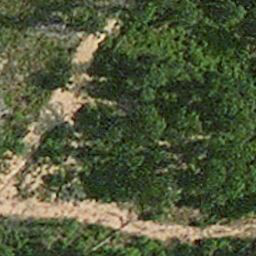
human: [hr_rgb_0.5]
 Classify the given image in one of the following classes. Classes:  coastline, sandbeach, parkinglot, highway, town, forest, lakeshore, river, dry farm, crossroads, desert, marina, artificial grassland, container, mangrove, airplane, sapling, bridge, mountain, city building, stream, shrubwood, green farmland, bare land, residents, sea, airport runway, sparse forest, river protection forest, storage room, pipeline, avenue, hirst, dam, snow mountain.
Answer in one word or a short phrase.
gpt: avenue